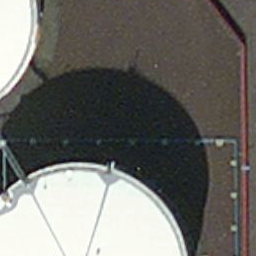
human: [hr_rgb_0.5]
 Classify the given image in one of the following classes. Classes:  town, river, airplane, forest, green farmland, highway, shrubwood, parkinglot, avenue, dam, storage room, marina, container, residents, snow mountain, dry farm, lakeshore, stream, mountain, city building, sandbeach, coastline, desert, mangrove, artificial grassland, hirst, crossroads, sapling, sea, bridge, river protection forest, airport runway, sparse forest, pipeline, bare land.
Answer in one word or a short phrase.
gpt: storage room